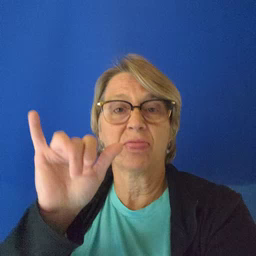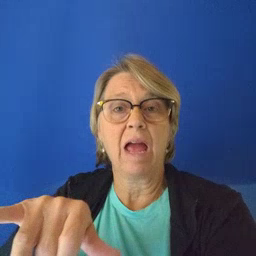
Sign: that